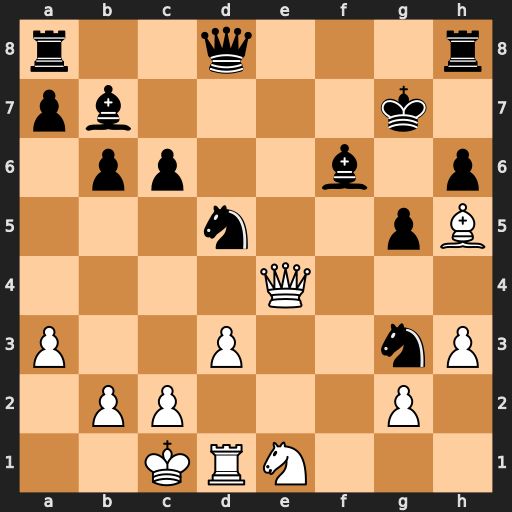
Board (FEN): r2q3r/pb4k1/1pp2b1p/3n2pB/4Q3/P2P2nP/1PP3P1/2KRN3
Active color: w
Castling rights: -
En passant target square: -
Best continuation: Qg6+ Kf8 Qf7#